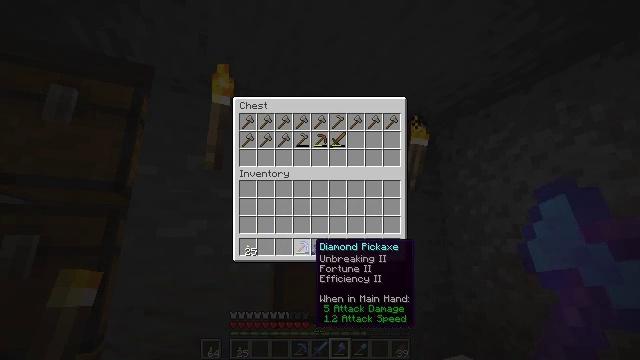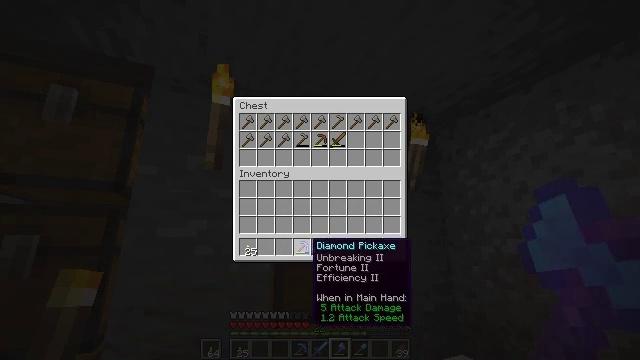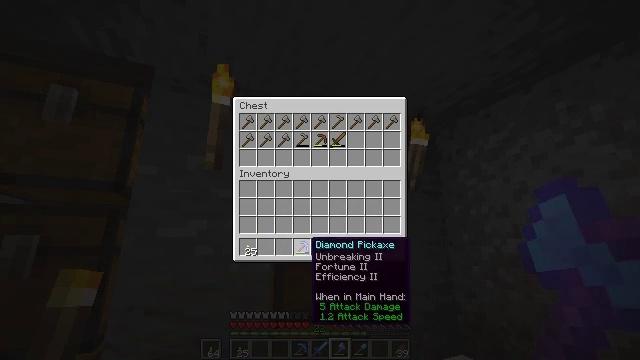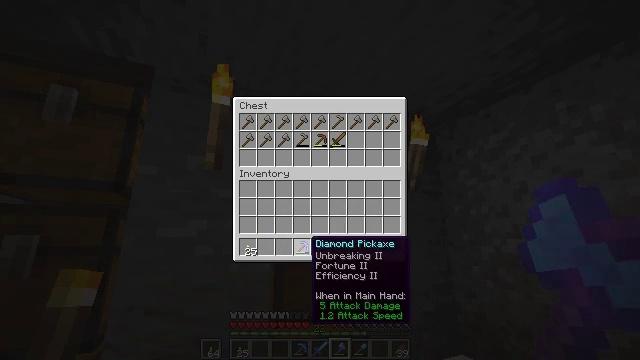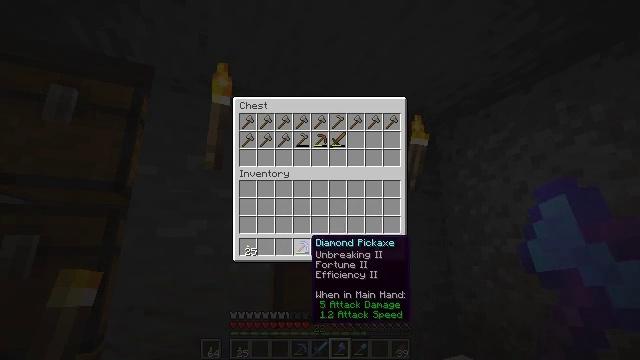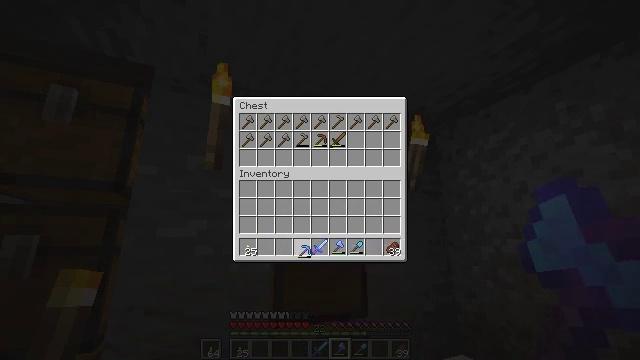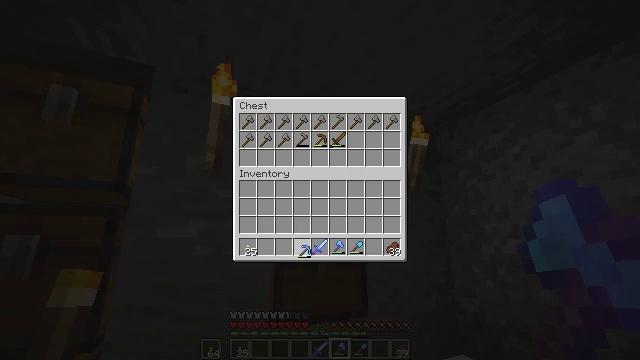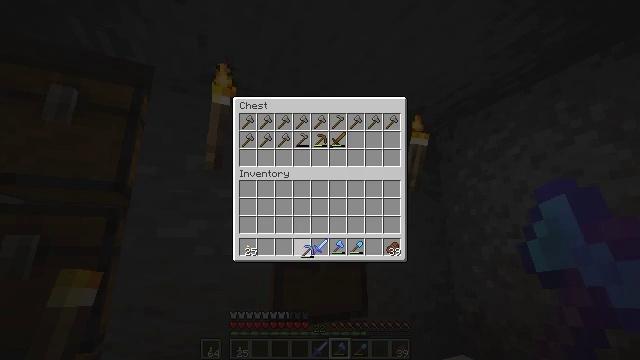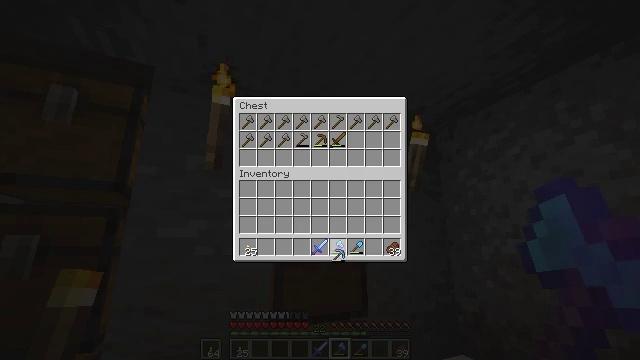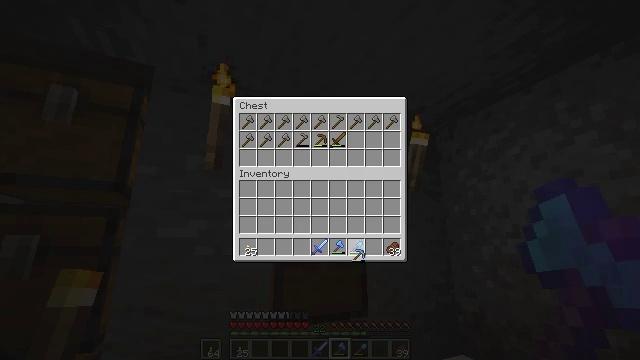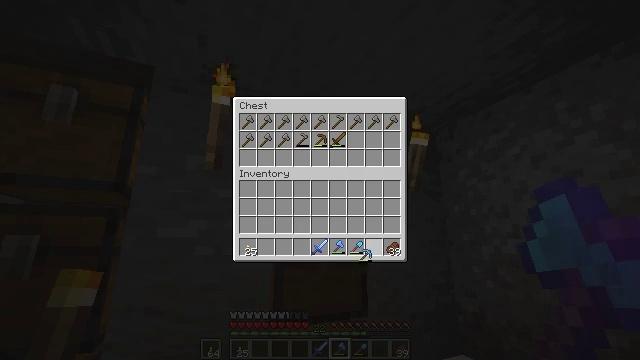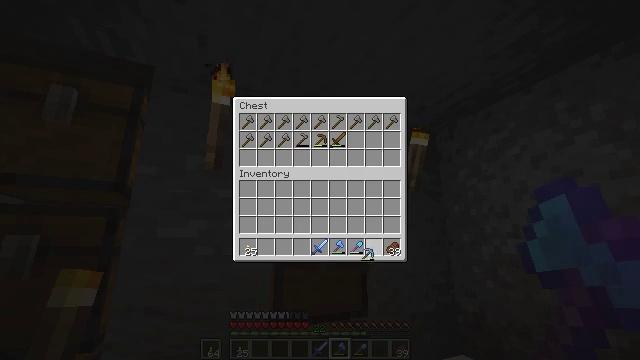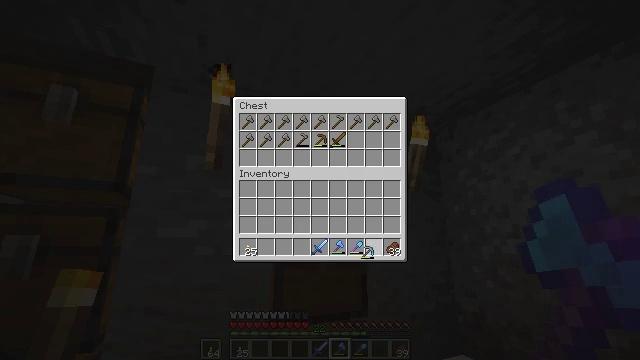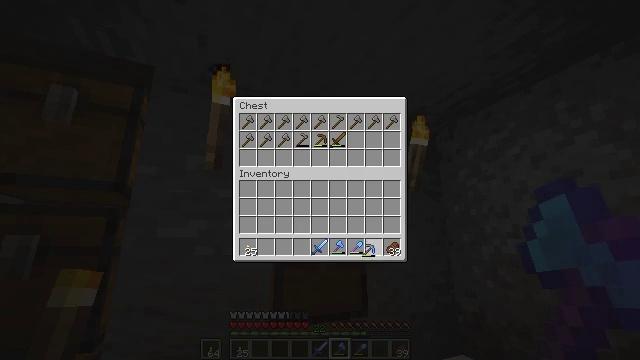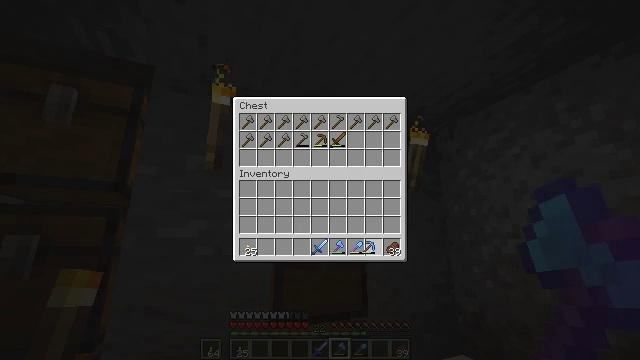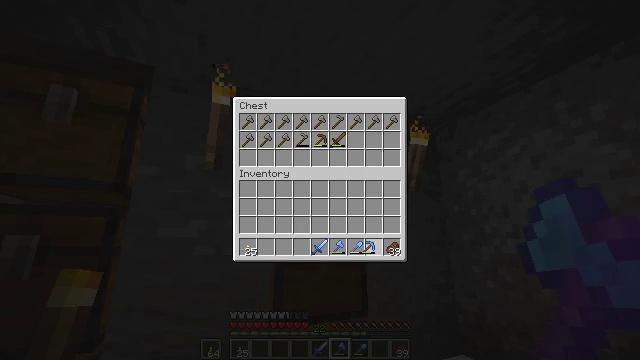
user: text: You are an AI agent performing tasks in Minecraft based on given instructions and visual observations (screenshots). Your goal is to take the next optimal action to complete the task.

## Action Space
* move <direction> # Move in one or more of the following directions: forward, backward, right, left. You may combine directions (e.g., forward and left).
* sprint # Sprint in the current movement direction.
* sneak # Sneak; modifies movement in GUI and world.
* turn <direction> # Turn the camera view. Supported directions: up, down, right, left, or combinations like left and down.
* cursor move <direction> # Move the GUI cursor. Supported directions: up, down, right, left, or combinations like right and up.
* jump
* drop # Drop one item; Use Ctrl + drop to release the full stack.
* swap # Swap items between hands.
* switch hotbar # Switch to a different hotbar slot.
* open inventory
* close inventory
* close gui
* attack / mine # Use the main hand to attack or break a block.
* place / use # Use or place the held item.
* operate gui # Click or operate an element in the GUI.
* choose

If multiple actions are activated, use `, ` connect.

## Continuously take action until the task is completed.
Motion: motion action
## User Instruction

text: Collect the chipped anvil for later use.
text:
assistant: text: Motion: no_op
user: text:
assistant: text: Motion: no_op
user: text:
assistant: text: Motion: no_op
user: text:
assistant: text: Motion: no_op
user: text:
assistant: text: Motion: operate gui
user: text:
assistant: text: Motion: operate gui
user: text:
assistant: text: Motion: operate gui
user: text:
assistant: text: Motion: cursor move right
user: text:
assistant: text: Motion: cursor move right
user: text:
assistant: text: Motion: cursor move right
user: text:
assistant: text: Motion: no_op
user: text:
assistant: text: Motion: no_op
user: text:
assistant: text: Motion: no_op
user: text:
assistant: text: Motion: no_op
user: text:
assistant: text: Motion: no_op
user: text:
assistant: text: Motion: operate gui
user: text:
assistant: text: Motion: operate gui
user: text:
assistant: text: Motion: no_op
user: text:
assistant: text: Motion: no_op
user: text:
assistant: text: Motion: cursor move right
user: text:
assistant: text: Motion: cursor move right and down
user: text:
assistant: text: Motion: cursor move right and down
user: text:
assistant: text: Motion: no_op
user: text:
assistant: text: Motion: no_op
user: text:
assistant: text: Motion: no_op
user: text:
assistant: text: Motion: no_op
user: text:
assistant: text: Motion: no_op
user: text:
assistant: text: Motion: no_op
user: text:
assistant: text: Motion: no_op
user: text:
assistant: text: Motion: close gui